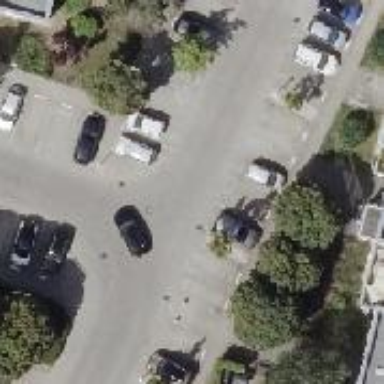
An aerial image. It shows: Paved living street.